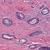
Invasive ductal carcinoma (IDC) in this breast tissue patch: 1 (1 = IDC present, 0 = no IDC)